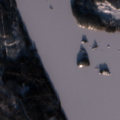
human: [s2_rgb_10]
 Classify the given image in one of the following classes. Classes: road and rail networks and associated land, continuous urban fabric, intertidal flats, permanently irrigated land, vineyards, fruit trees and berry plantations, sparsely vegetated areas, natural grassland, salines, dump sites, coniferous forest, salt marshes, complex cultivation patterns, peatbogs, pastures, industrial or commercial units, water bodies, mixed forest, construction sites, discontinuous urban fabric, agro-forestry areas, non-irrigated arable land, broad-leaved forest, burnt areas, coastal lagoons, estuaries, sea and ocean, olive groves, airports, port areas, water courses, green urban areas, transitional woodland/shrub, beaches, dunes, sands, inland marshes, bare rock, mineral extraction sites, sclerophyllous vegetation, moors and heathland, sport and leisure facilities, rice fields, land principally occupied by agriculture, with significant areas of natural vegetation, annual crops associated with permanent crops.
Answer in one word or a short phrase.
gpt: coniferous forest, mixed forest, water bodies